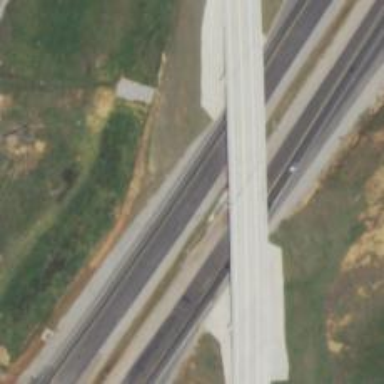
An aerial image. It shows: Asphalt motorway.